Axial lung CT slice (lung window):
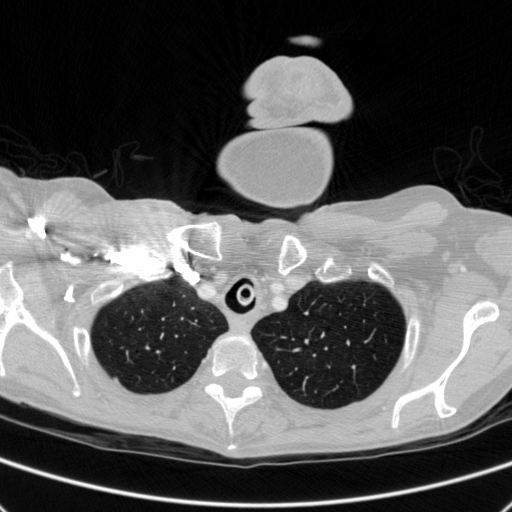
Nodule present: no